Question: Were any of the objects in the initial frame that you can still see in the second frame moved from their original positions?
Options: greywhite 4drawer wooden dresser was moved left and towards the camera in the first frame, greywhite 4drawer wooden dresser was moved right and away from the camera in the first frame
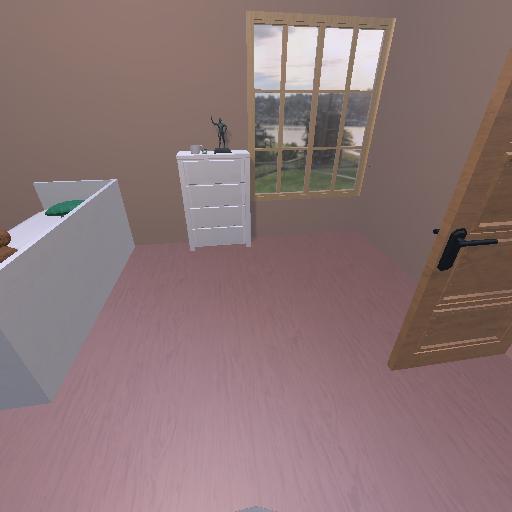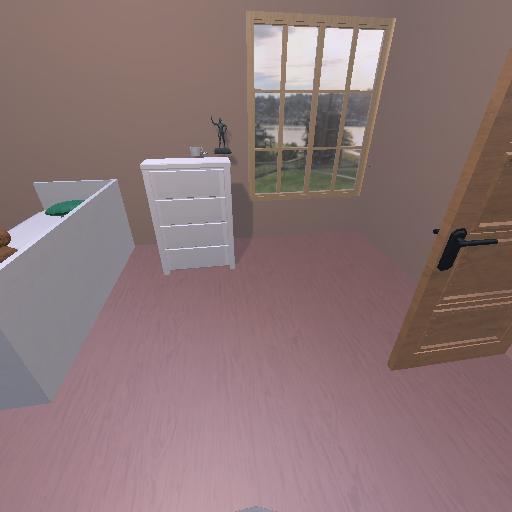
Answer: greywhite 4drawer wooden dresser was moved left and towards the camera in the first frame